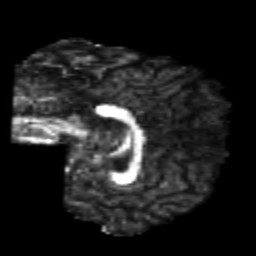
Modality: FA
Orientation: sagittal
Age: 24
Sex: male
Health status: healthy
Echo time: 0.074 s